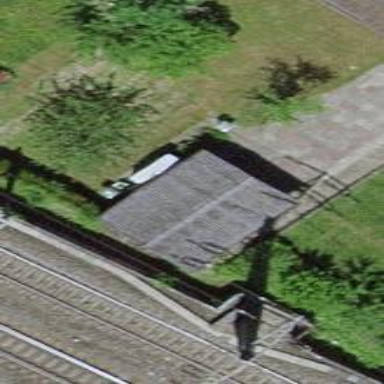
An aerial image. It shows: Garage.